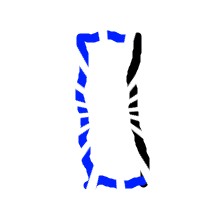
Shape: rectangle